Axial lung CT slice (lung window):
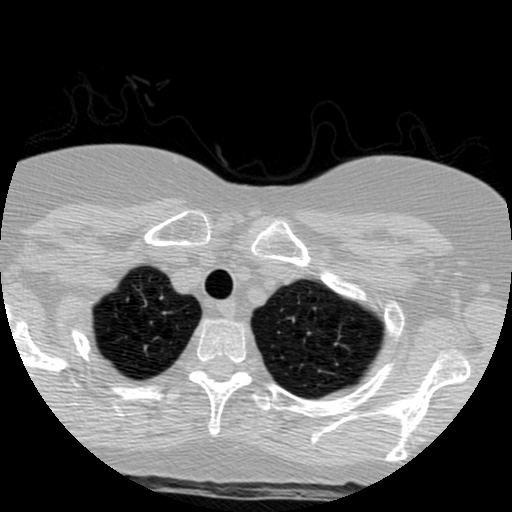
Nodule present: no